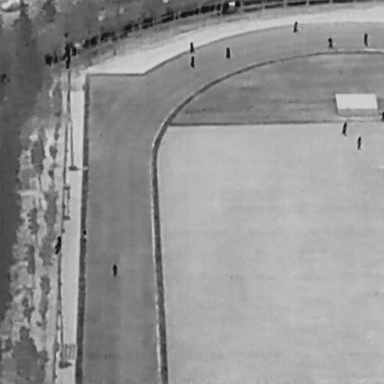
There are 11 People in the infrared image.